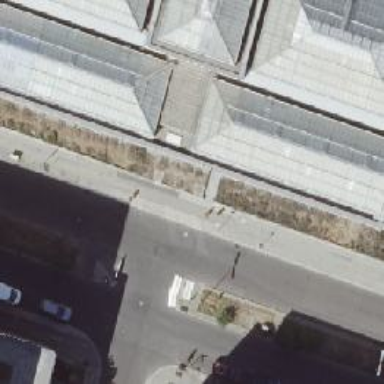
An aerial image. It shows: Grey building with hipped glass roof of light blue color.